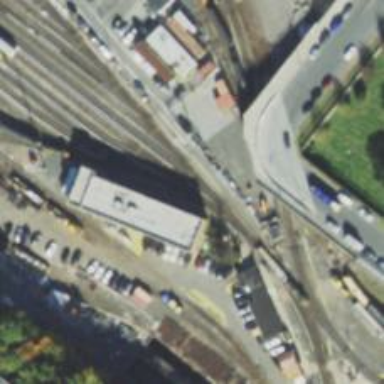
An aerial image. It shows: Yard serving electrified rail tracks with overhead electrification.